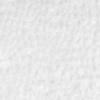
Label: no_change